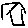
Label: house